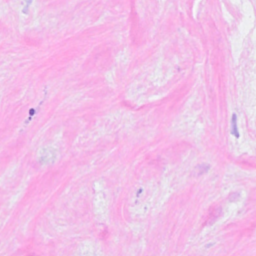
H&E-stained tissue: Breast